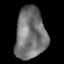
Tissue: lung
Cell type: Myeloid cells
Senescence score: 0.2265
Nuclear area (px): 1542
Mean DAPI intensity: 114.853